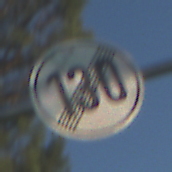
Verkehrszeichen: EndeGeschwindigkeit130
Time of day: MorningAfternoon
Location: Outdoor (Nature)
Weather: PartlyCloudy
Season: NotSpecified
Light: Natural